Question: There are applications with a UITextview that shows a given amount of lines and when the user clicks more it expands and shows the rest,how to add more and less button.Please give me any idea. i am new to the programming.I know how to write the code of UITextview.But i dont know how to write the code of More or less button for UITextview.Thanks in advance.

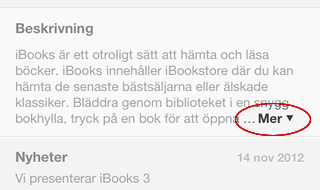
Answer: 1.Check UItextView size base on text and Font:
'''
// return the size for UITextView for both IOS7 and IOS6
-(CGSize) getSizeWithMaxLabelSize:(CGSize) maxLabelSize forTextViewWithText:(NSString *) text
{
CGSize expectedLabelSize;
CGSize maximumLabelSize = maxLabelSize;
if (SYSTEM_VERSION_GREATER_THAN(@"6.2")) {
NSDictionary *stringAttributes = [NSDictionary dictionaryWithObject:[UIFont fontWithName:@"Arial" size:EPCommentViewFontSize] forKey: NSFontAttributeName];
CGRect rect =[text boundingRectWithSize:maximumLabelSize options:NSStringDrawingUsesLineFragmentOrigin attributes:stringAttributes context:nil];
expectedLabelSize = rect.size;
expectedLabelSize.height = ceilf(expectedLabelSize.height);
expectedLabelSize.width = ceilf(expectedLabelSize.width);
} else {
expectedLabelSize = [text sizeWithFont:[UIFont fontWithName:@"Arial" size:EPCommentViewFontSize] constrainedToSize:maximumLabelSize lineBreakMode:NSLineBreakByWordWrapping];
}
return expectedLabelSize;
}
'''
2.Change 'UITextView' 'frame.size.height'
'''
CGRect frame = _textView.frame;
frame.size.height = [self getSizeWithMaxLabelSize:CGSizeMake(_textView.frame.size.height, NSIntegerMax) forTextViewWithText:_textView.text].height;
_textView.frame = frame;
'''
3.Change subviews layout
'''
// this will work only if you textview is on the top of other views.
[UIView animateWithDuration:0.25 animations:^{
for (UIView *subview in self.view.subviews)
subview.transform = CGAffineTransformMakeTranslation(0, _textView.frame.size.height);
}];
'''
Should be it.